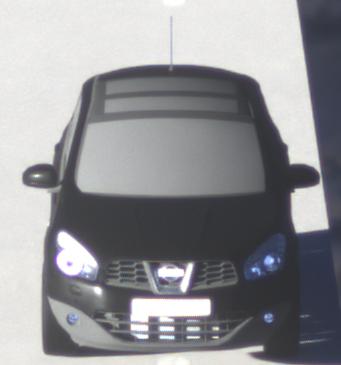
Make: Nissan
Model: Qashqai 1.6
Detailed model: Qashqai (J10)
Model produced from: 2010/03
Model produced until: 2010/08
Doors: 5
Color: black
Road condition: dry road
Daytime: sunrise or sunset
Contrast: high contrast